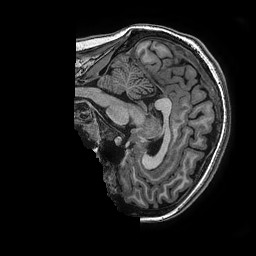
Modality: T1w
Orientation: sagittal
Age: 14
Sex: female
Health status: ill
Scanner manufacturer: ge
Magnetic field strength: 3 T
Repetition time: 0.0077 s
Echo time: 0.003436 s